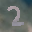
Label: 2